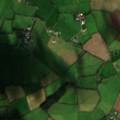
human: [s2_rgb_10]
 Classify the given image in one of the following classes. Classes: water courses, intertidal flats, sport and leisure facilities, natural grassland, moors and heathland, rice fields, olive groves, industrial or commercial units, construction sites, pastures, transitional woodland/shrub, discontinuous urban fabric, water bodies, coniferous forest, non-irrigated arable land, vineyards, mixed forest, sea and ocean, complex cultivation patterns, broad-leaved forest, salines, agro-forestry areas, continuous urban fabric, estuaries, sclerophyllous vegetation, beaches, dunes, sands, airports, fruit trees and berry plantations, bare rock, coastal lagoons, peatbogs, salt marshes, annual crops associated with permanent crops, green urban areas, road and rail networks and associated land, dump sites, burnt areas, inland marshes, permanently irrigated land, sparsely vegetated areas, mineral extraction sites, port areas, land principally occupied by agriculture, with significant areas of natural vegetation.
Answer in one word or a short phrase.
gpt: non-irrigated arable land, pastures